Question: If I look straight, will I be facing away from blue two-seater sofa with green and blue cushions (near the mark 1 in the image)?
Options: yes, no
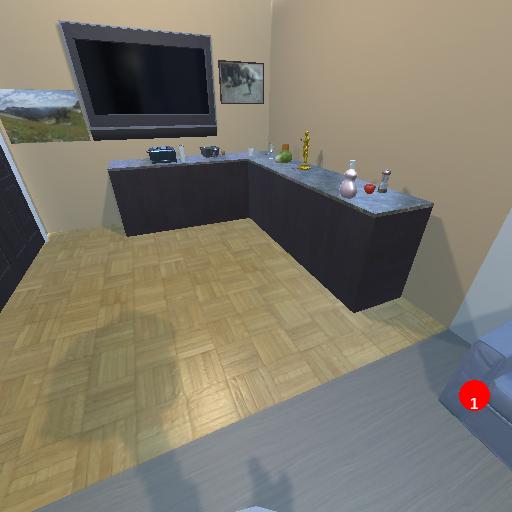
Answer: yes